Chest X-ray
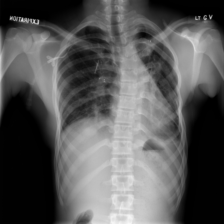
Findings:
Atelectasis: negative
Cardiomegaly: negative
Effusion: negative
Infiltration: negative
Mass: negative
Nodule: negative
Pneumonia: negative
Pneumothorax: negative
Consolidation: negative
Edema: negative
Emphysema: negative
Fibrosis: negative
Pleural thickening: negative
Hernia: negative